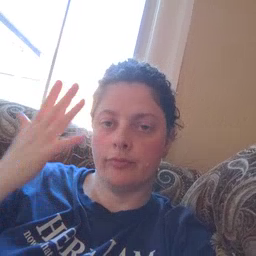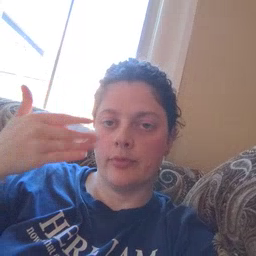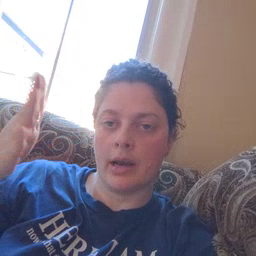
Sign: flag